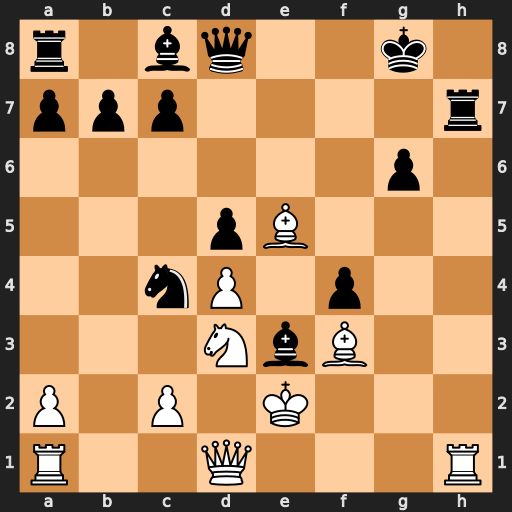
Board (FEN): r1bq2k1/ppp4r/6p1/3pB3/2nP1p2/3NbB2/P1P1K3/R2Q3R
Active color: w
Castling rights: -
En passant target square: -
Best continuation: Rxh7 Nxe5 Qh1